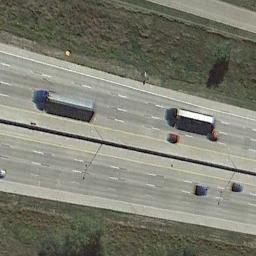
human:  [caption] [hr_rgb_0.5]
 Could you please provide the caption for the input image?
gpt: A straight freeway goes through the lawn and some cars are driving on the freeway .

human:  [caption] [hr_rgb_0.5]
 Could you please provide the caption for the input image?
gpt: There wasn't much traffic on the motorway .

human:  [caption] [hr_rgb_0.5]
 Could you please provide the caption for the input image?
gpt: The freeway goes through the grass with some cars .

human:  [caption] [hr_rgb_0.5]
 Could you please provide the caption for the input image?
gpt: There are large green lawns around the freeway and there are several cars on the freeway .

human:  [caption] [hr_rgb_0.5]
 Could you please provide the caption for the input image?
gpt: There are green lawns beside the freeway .